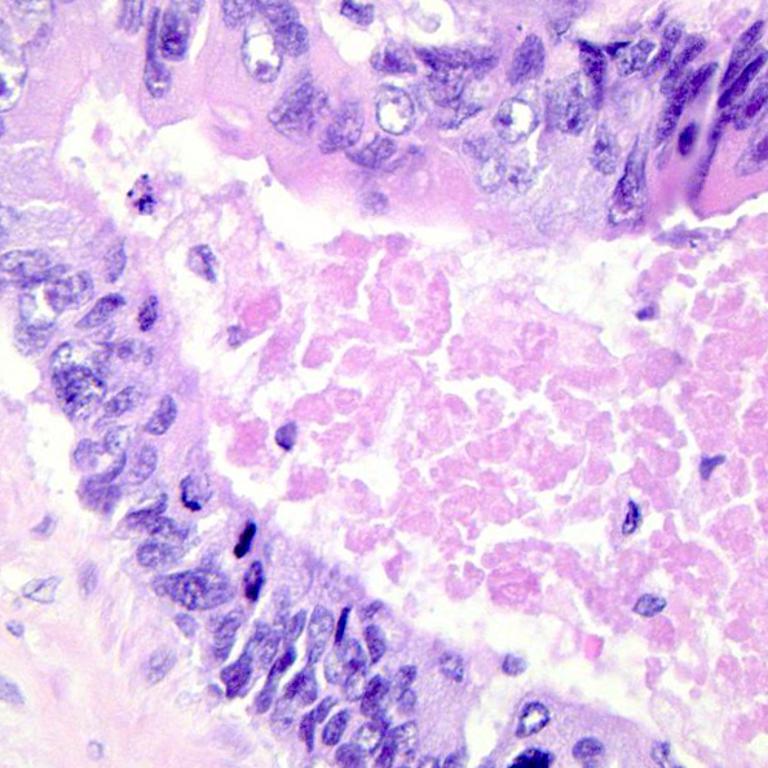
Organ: colon
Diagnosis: adenocarcinomas